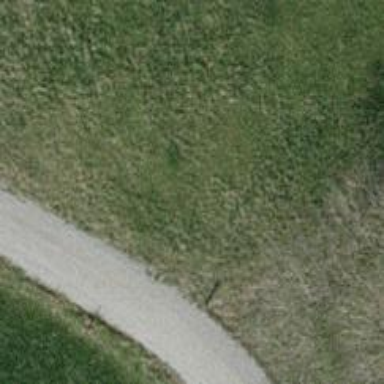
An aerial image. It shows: Brown bench in the vicinity.